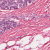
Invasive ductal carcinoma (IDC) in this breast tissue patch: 0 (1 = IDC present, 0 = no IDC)